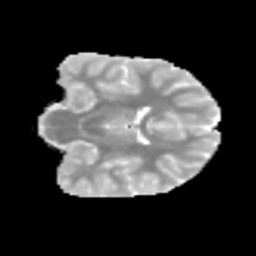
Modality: MD
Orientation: coronal
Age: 12
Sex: male
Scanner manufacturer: siemens
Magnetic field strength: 3 T
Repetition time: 3.8 s
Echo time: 0.07 s